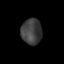
Tissue: skin
Cell type: Epithelial cells
Senescence score: 0.6862
Nuclear area (px): 524
Mean DAPI intensity: 62.317